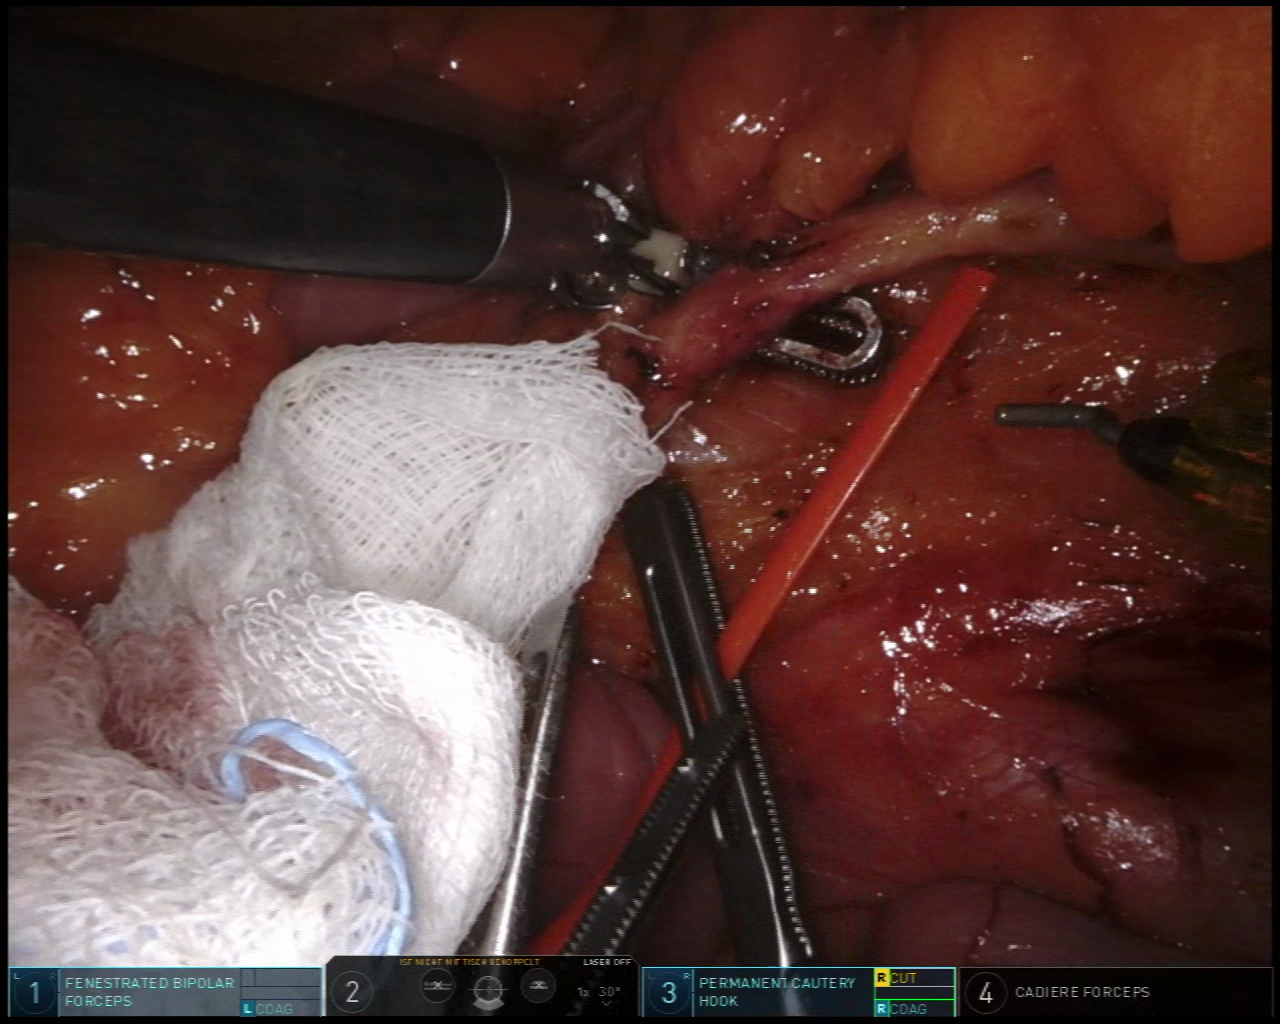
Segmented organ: inferior_mesenteric_artery
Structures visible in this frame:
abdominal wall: no
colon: yes
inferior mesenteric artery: yes
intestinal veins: no
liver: no
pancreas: no
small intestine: yes
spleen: no
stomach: no
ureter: no
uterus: no
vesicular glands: no